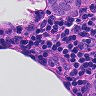
Metastatic tissue present: yes